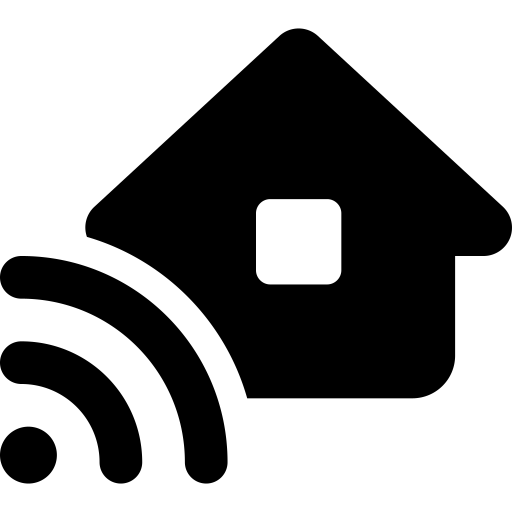
Tags: icon, FontAwesome, fa-icon, solid, house, signal